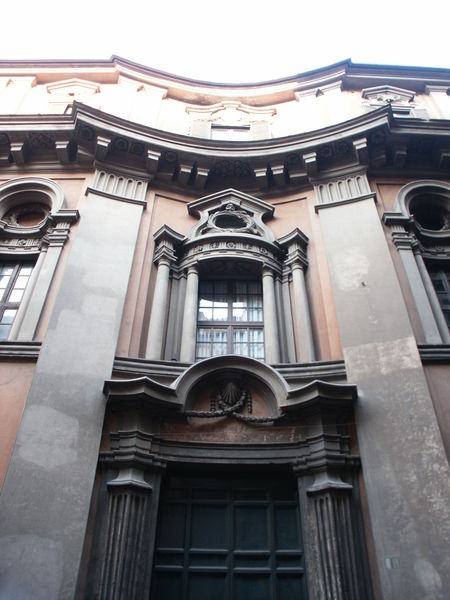
Titel: Palazzo della Propaganda Fide in Rom
Künstler: Francesco Borromini
Standort: Rom, Palazzo della Propaganda Fide (EU - I - Latium)
Schlagwörter: fenster, glas, grau, licht, säule, säulen, tür, gebäude, haus, rot, ornament, architektur, barock, vorhang, spiegelung, kirche, klassizismus, girlande, rosa, rund, bogen, fassade, sprossenfenster, pilaster, spitz, dekor, tor, foto, fotografie, bögen, eingang, sprossen, kapitelle, rom, portal, wappen, villa, mauern, ionisch, kränze, muschel, konkav, konvex, kassettentür, fenstersprossen, gibel, oculus, italienisch, frontispiz, segmentgieble